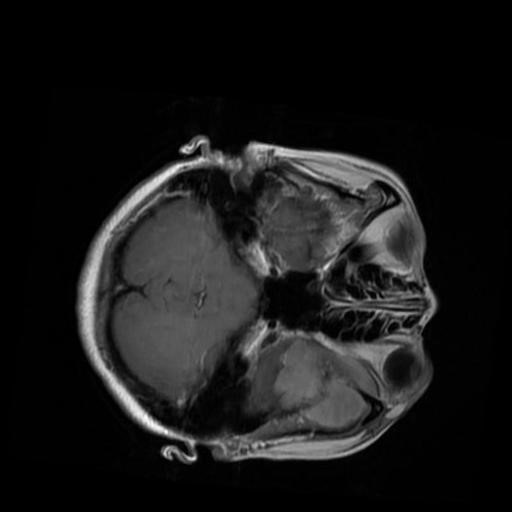
Label: brain_menin